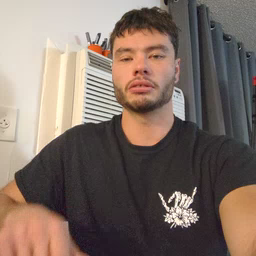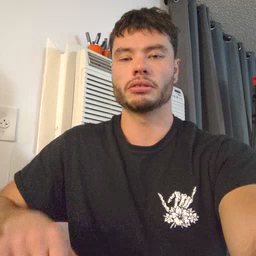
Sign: underwear